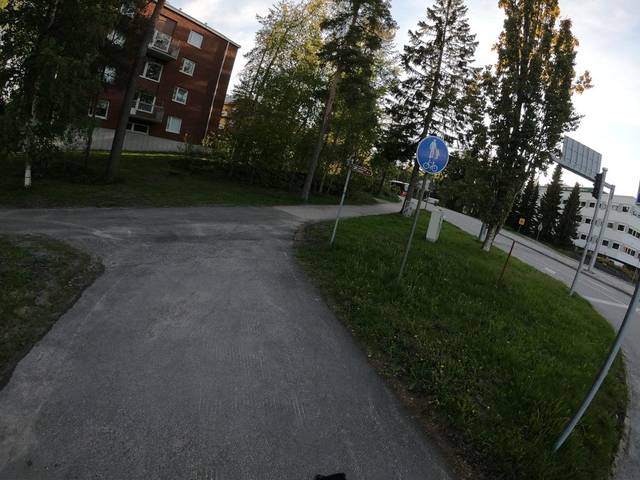
Region: Finland
Coordinates: 60.179, 24.822